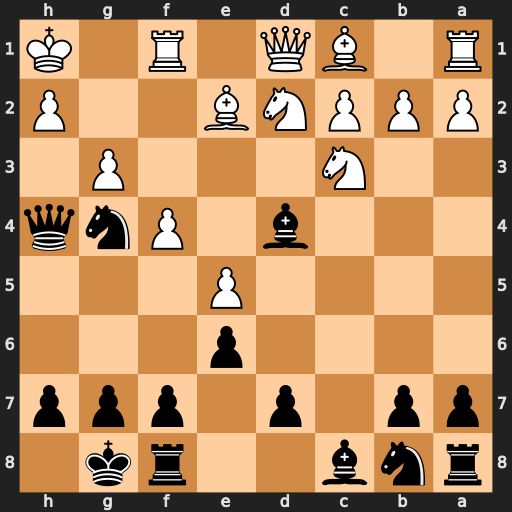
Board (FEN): rnb2rk1/pp1p1ppp/4p3/4P3/3b1Pnq/2N3P1/PPPNB2P/R1BQ1R1K
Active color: b
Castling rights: -
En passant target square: -
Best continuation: Qxh2#